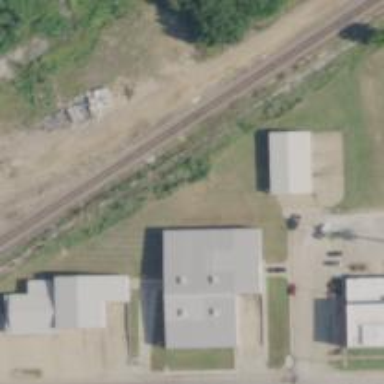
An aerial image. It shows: Railway siding with rails.